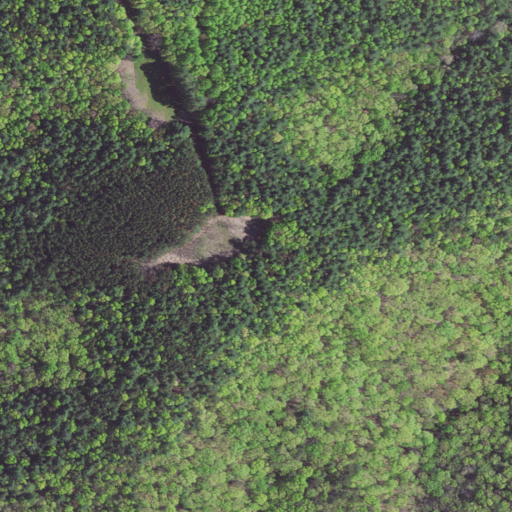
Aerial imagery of mountain in Virginia named Tar Kiln Mountain containing mixed forest, evergreen forest, and deciduous forest